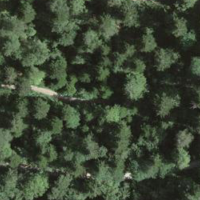
EUNIS habitat code: 43
Species observed at this site:
Ranunculus platanifolius
Lathyrus vernus
Ranunculus repens